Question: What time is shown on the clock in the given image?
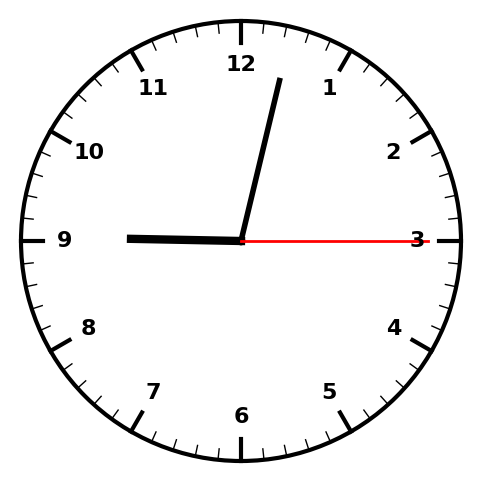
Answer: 09:02:15